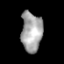
Tissue: prostate
Cell type: T cells
Senescence score: 0.331
Nuclear area (px): 824
Mean DAPI intensity: 164.05